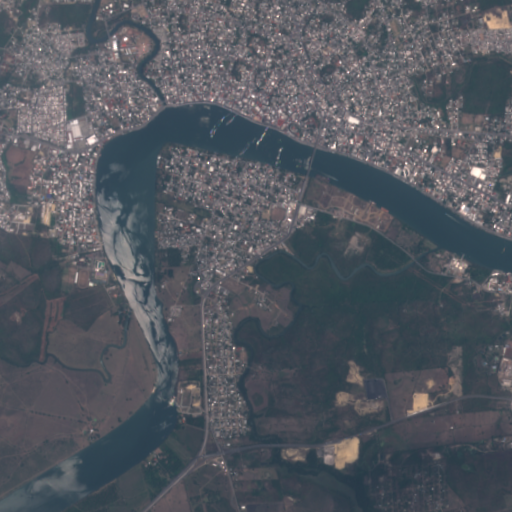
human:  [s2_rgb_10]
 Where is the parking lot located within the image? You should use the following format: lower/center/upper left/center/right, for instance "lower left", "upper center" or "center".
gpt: The parking lot is located in the upper left of the image.
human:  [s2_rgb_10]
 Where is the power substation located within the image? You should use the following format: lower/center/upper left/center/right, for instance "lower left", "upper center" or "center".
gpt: The power substation is located in the center right of the image.
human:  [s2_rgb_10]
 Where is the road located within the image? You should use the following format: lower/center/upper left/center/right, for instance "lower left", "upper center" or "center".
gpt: There is no road in the image.